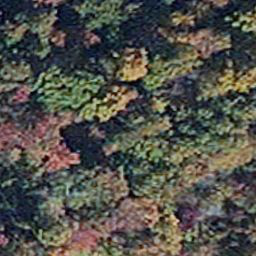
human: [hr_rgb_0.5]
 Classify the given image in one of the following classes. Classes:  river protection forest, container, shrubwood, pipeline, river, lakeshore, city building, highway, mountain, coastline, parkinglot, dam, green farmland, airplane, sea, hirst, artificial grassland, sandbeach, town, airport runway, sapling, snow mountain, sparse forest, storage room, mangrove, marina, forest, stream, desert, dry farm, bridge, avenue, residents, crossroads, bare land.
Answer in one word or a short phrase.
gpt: mangrove